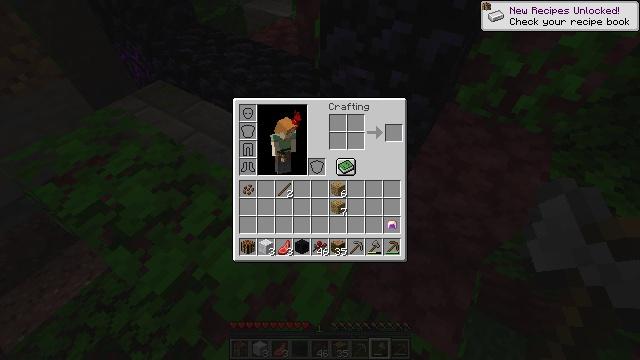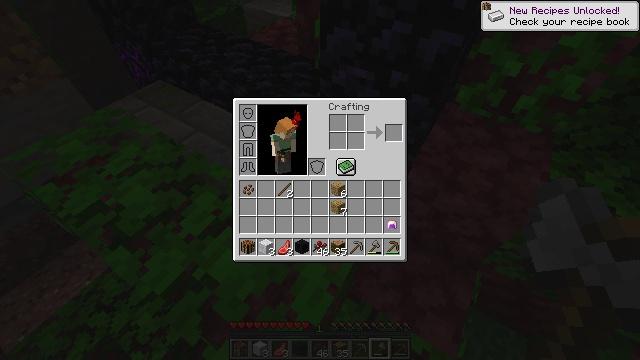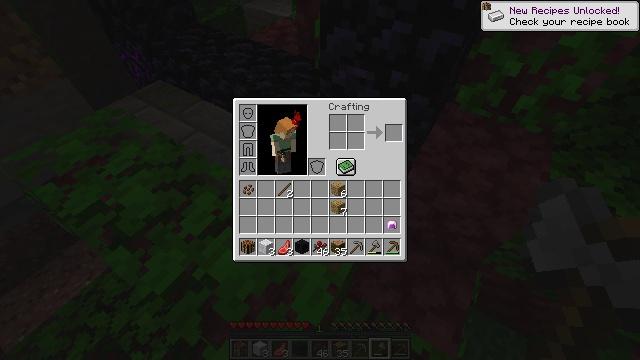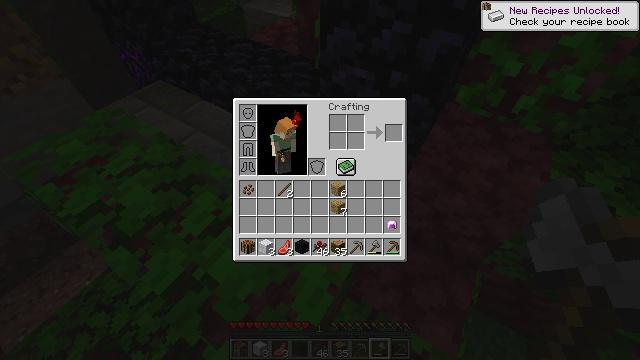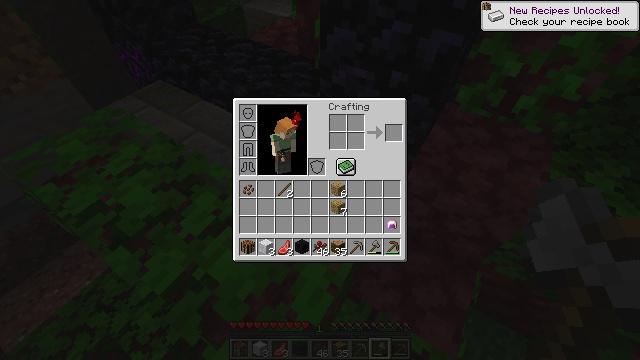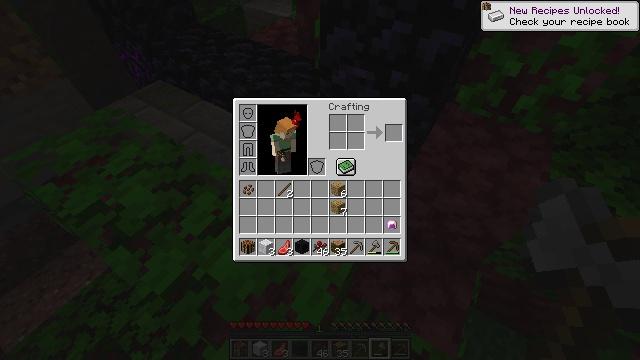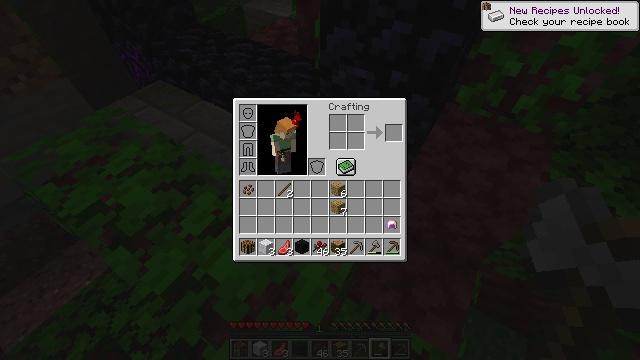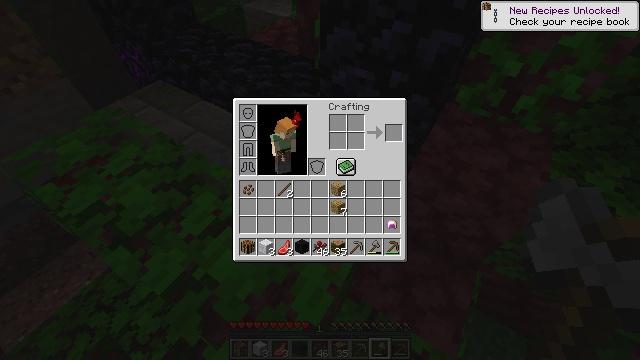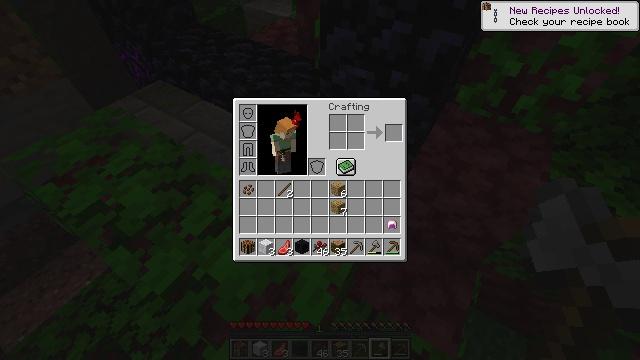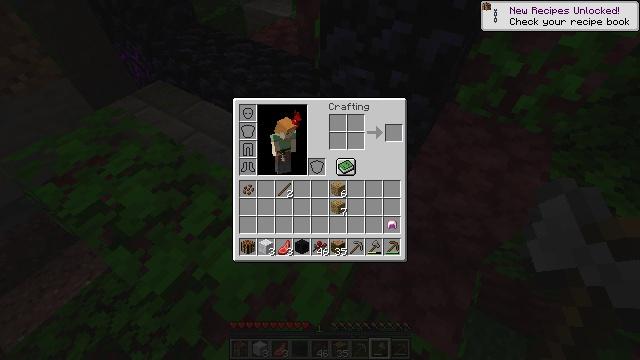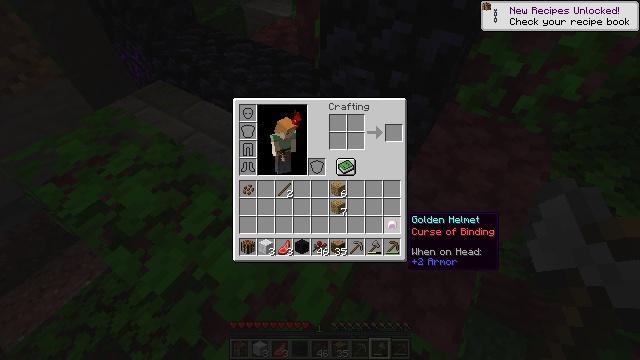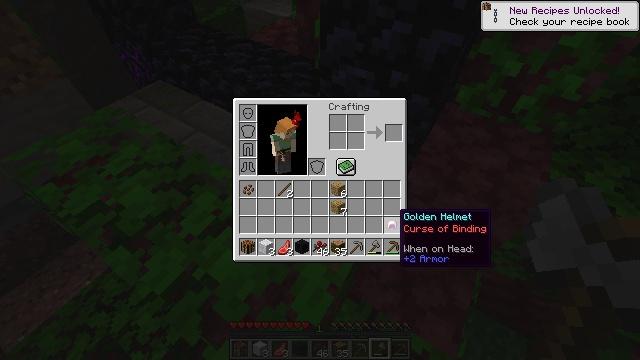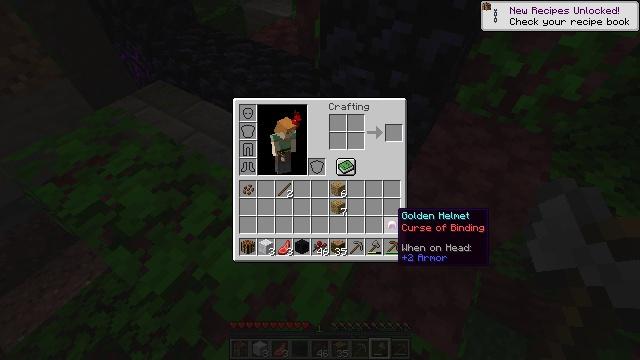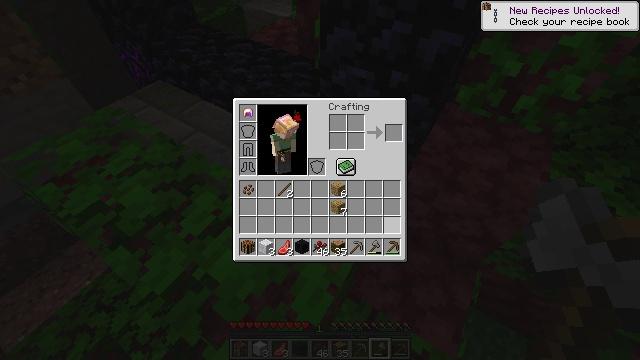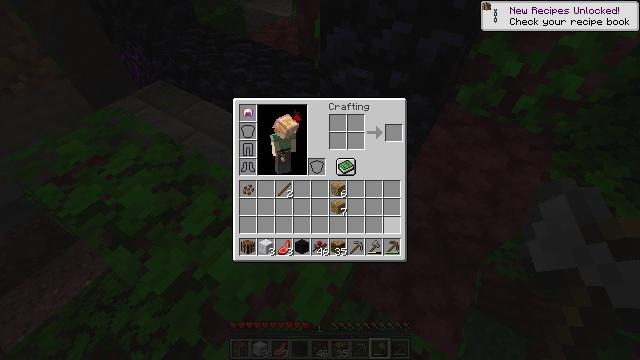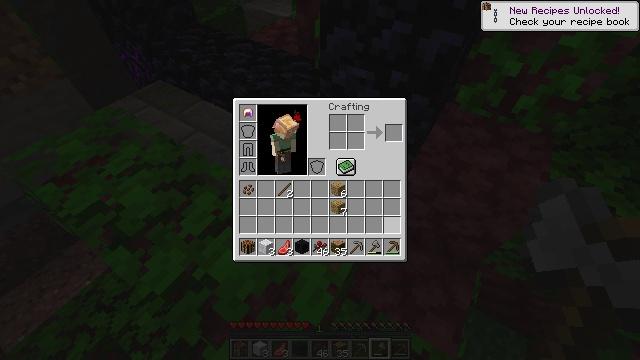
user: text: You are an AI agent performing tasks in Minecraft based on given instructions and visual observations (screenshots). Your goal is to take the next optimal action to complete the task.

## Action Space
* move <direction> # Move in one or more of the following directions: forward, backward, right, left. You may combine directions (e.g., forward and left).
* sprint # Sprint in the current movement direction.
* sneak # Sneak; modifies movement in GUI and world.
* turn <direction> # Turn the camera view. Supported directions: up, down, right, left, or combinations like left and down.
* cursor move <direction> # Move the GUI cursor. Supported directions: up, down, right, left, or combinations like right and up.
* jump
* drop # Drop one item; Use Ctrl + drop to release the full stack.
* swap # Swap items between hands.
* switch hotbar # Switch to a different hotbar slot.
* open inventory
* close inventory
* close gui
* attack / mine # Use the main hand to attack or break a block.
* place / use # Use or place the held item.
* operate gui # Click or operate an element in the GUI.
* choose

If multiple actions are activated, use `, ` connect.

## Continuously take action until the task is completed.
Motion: motion action
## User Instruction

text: Mine the jungle leaves to get saplings or sticks.
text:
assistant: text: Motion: sneak, choose
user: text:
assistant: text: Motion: sneak, choose
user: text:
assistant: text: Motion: sneak
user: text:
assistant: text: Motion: sneak
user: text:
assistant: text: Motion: sneak, choose
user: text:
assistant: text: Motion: sneak, choose
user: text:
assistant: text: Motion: sneak, choose
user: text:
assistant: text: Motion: sneak
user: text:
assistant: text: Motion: sneak
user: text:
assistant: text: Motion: sneak
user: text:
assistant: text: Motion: sneak, cursor move left
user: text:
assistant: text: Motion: sneak
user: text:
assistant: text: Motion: sneak, choose
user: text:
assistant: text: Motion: sneak, choose
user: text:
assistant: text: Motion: sneak, choose
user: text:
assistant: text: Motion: sneak, cursor move left
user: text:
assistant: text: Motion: sneak, cursor move left and up
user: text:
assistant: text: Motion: sneak, cursor move left and up
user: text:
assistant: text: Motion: sneak, cursor move up
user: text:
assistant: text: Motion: sneak
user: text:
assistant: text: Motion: sneak, cursor move up
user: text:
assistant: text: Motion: sneak
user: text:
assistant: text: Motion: sneak
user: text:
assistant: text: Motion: sneak
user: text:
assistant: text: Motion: sneak
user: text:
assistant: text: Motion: sneak
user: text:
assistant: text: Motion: sneak, choose
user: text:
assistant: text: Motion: sneak
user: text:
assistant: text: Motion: sneak
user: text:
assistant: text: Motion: sneak, choose